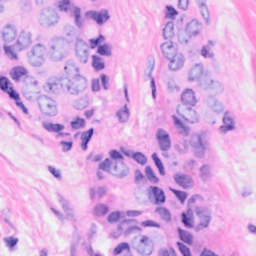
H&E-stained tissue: Breast